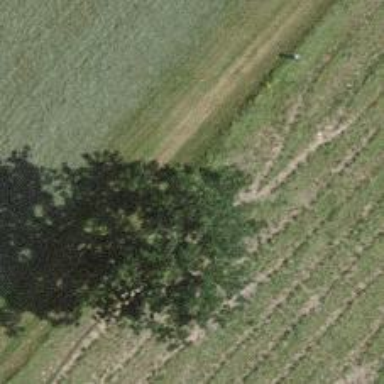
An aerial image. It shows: Single tag "natural: tree."